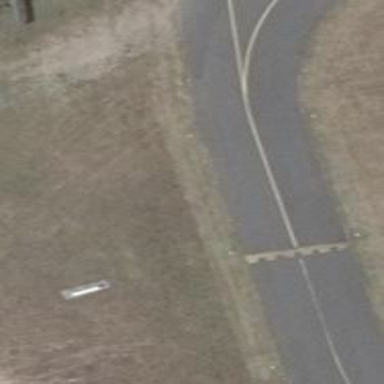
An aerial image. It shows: Taxiway edge marked with aviation lights.